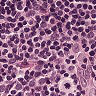
Metastatic tissue present: no